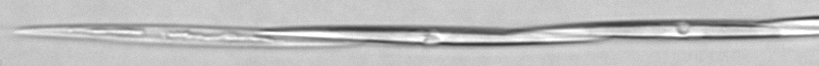
Label: Pseudo-nitzschia